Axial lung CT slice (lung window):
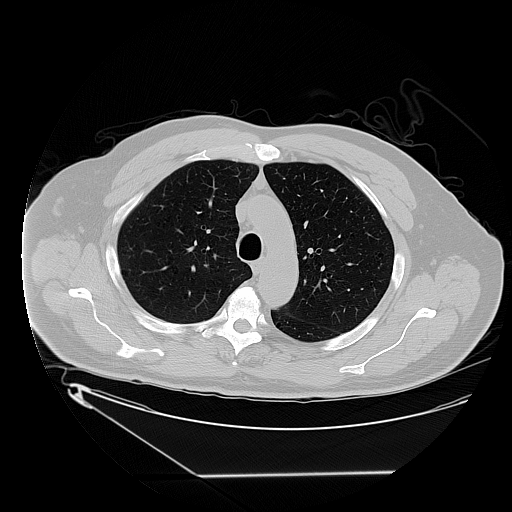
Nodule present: no